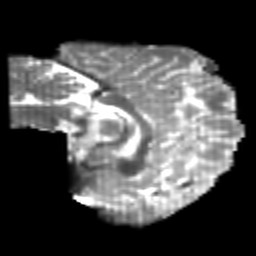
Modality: T2w
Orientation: sagittal
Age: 22
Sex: male
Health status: healthy
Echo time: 0.074 s